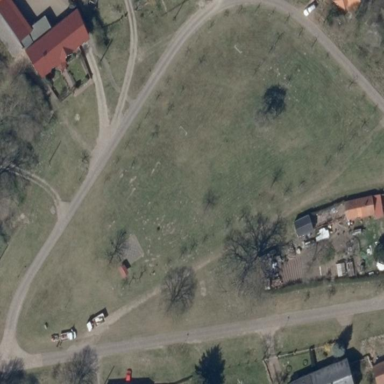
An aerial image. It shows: Village green area.